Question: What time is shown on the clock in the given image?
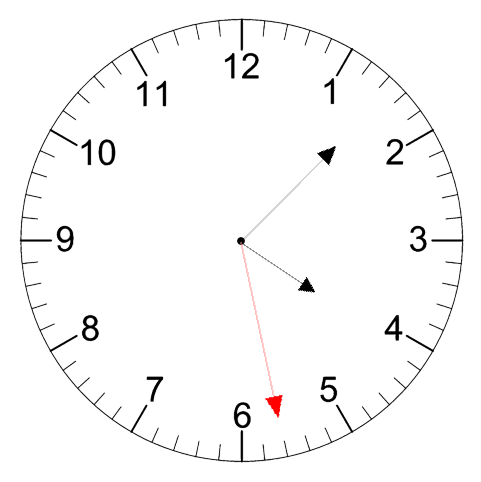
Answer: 04:07:28